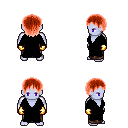
a pixel art fantasy rpg character, male body template, dark elf, purple skin, black robe, robe skirt, red plain hairstyle, gold gloves, four views (front, back, left, right), 2x2 character sprite sheet, small pixel art, hard edges, no anti-aliasing